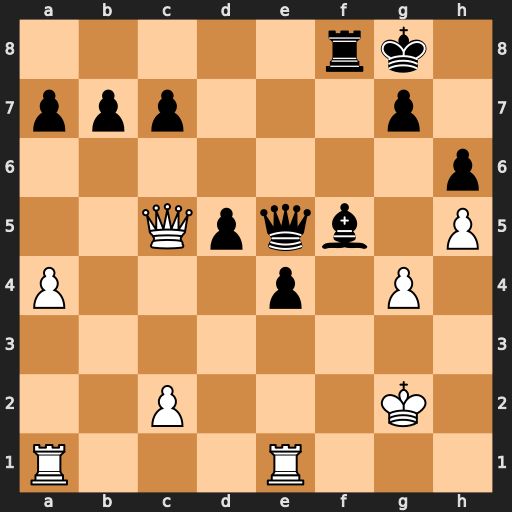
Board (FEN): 5rk1/ppp3p1/7p/2Qpqb1P/P3p1P1/8/2P3K1/R3R3
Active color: w
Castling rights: -
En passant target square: -
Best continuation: Rf1 Rf6 gxf5 Rxf5 Rxf5